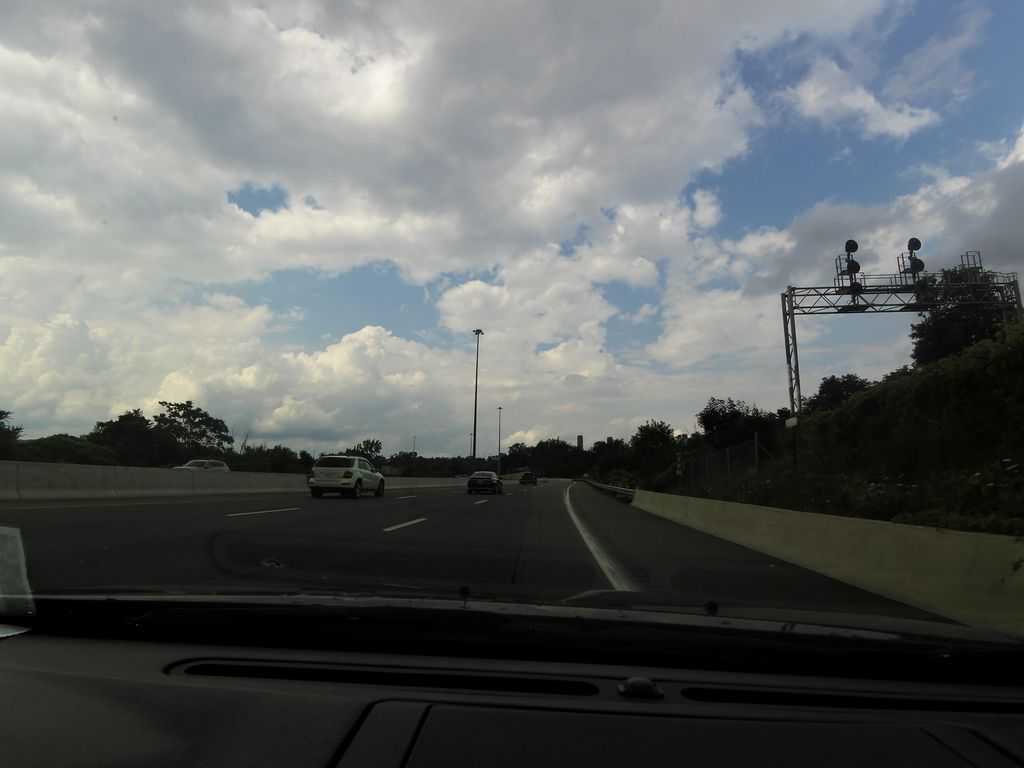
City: hamilton